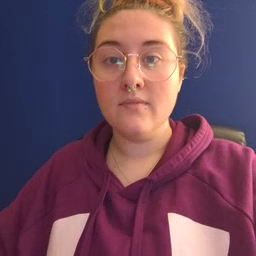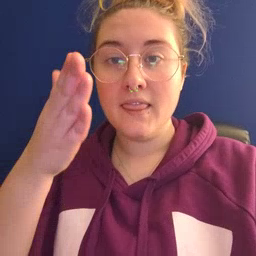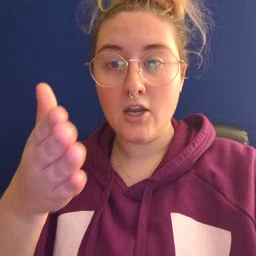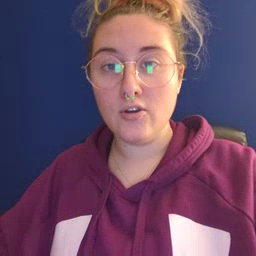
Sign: there